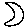
Label: moon